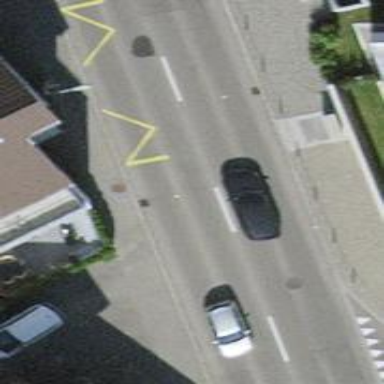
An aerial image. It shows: Public transport stop position.